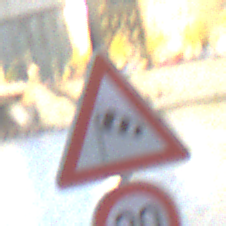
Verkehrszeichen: SeitenwindVonLinks
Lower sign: Geschwindigkeit20
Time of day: SunriseSunset
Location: Outdoor (Urban)
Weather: PartlyCloudy
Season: NotSpecified
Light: Natural